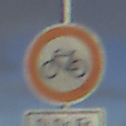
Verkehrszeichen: VerbotRadverkehr
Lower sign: ZeitangabenMitBeschraenkungAufWochentage3
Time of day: SunriseSunset
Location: Outdoor (Nature)
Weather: PartlyCloudy
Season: NotSpecified
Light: Natural